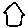
Label: house